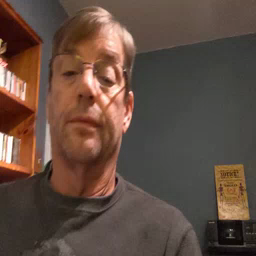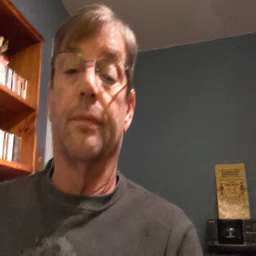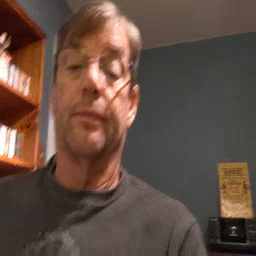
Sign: gum